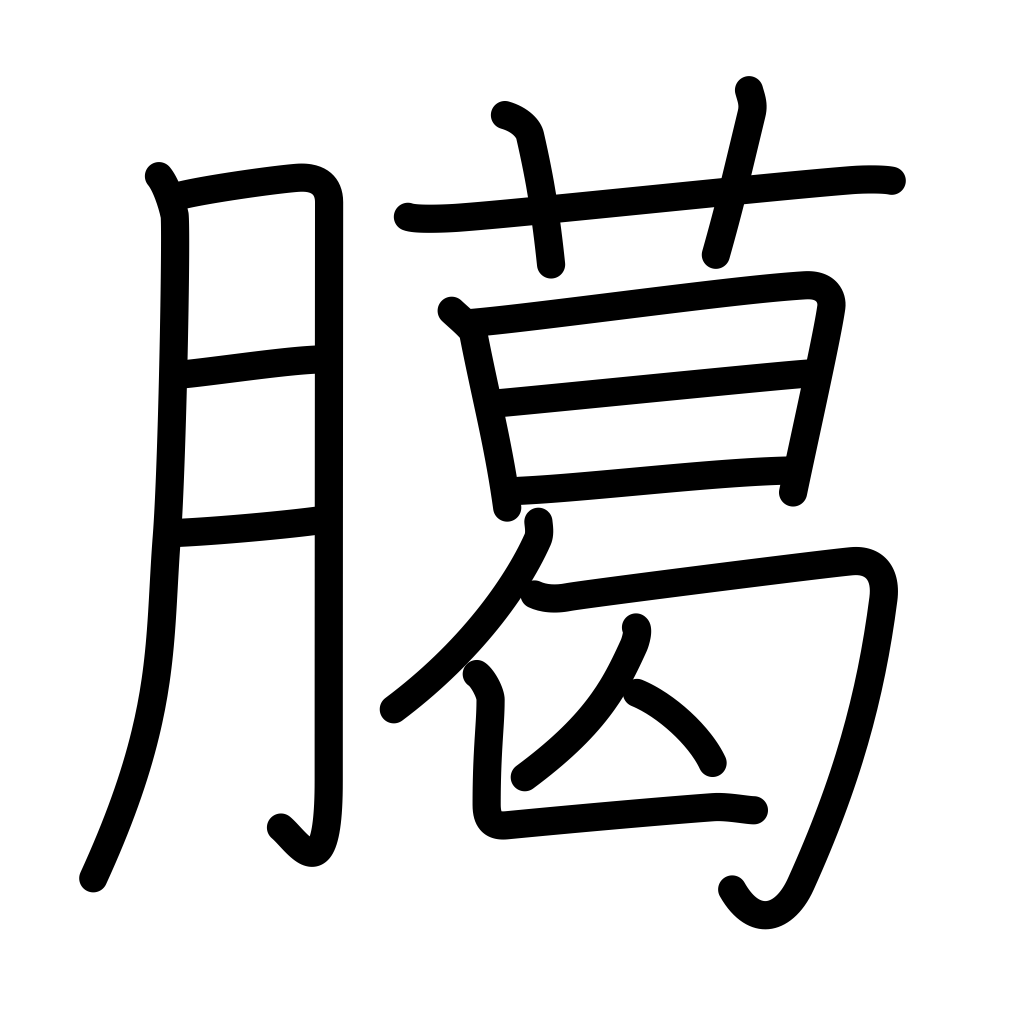
Meaning: year-end sacrifice, dried meat